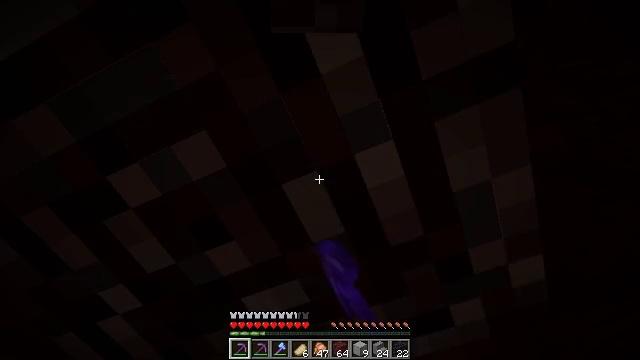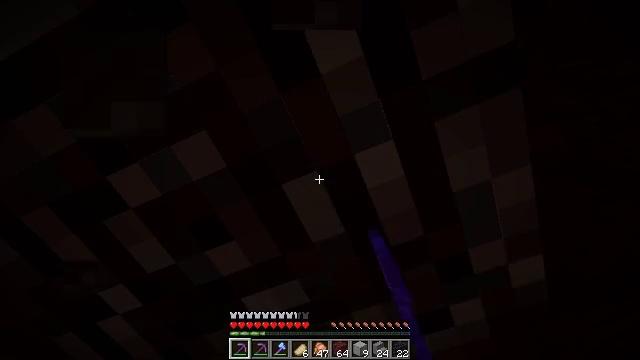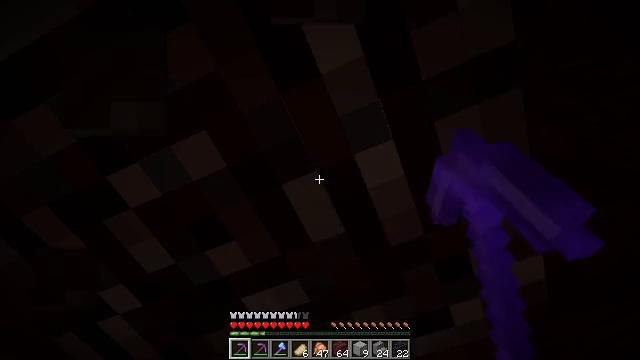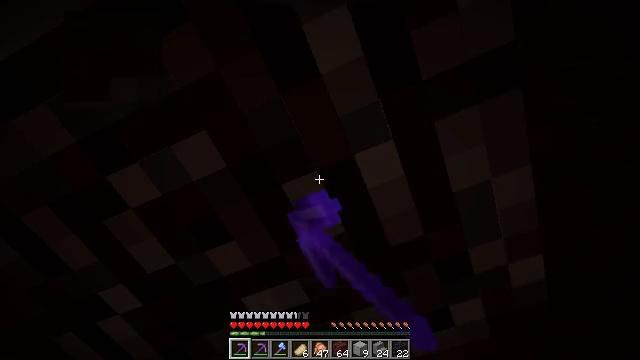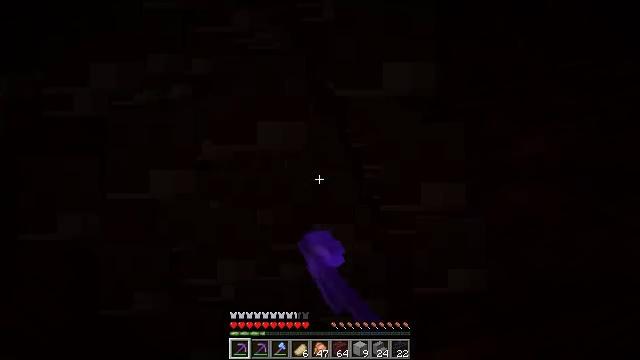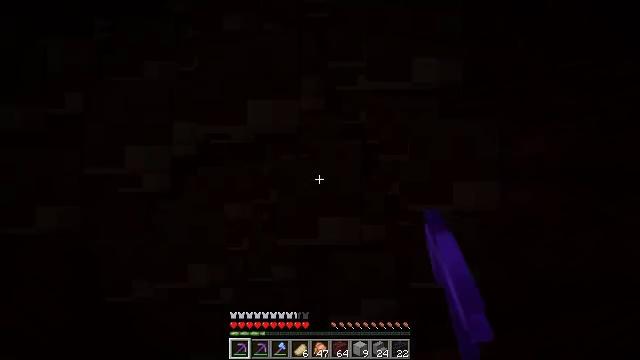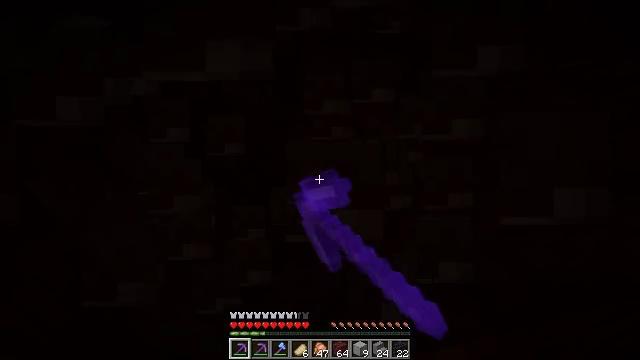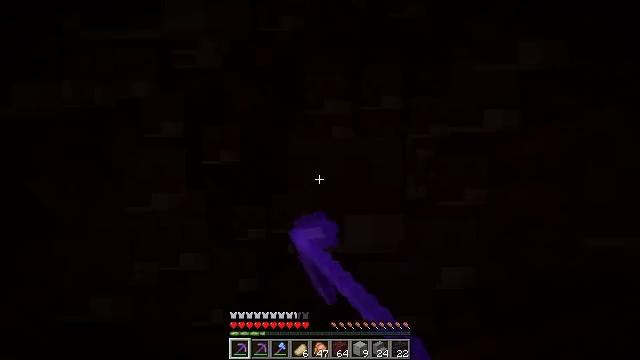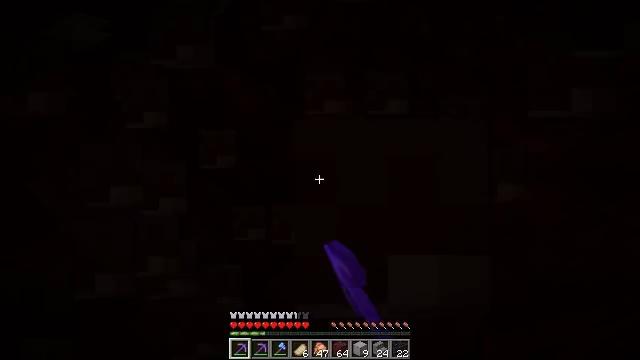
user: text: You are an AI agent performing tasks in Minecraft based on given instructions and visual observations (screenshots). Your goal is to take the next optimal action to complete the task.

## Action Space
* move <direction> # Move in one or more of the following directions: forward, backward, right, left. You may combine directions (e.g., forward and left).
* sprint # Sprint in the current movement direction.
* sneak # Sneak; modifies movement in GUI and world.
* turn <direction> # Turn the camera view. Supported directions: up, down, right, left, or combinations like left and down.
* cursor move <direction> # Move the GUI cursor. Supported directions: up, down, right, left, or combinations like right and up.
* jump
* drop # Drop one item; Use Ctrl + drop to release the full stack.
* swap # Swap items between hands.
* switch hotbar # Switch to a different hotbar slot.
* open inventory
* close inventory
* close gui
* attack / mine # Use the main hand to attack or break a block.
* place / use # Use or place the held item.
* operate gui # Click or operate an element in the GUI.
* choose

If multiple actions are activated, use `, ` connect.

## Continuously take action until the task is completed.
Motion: motion action
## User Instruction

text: Break ancient debris with a diamond or Netherite pickaxe.
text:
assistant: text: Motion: attack / mine
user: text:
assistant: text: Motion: attack / mine
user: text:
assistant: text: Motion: attack / mine
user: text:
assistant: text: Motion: attack / mine
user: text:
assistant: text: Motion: attack / mine
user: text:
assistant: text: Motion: attack / mine
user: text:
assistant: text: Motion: attack / mine
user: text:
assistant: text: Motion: attack / mine
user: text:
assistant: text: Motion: attack / mine